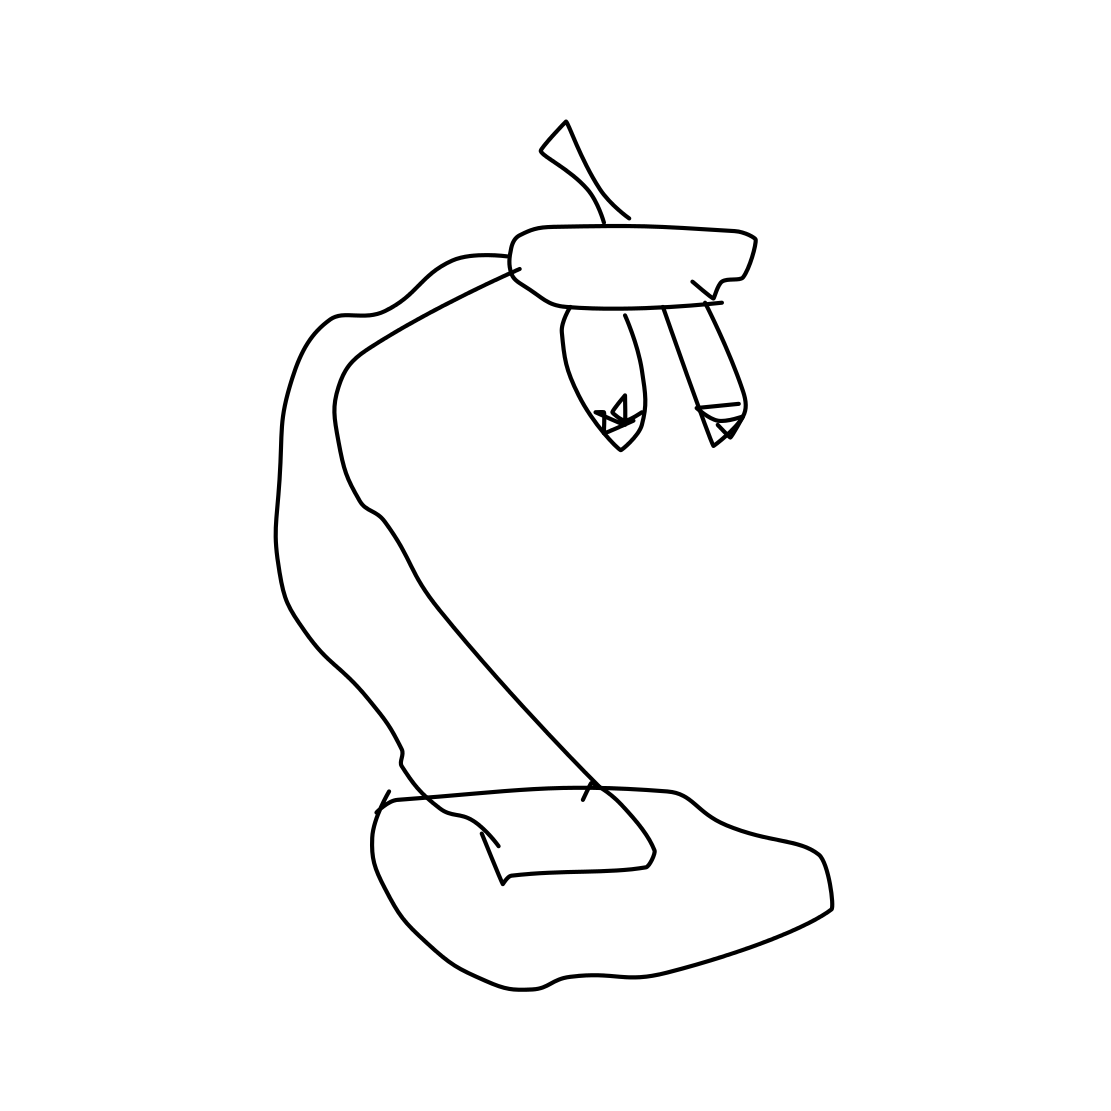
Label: microscope